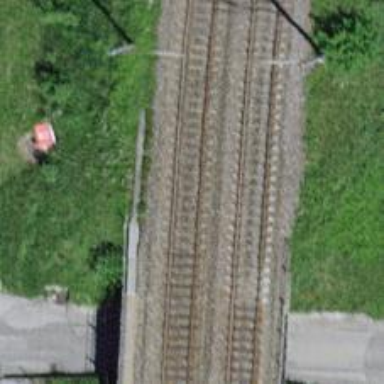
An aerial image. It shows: Bridge over electrified railway with contact lines.